Interaction volume radius: 10 \u00c5
Interaction volume height: 20 \u00c5
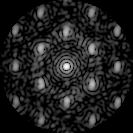
Disorder parameter: 0.4488